Interaction volume radius: 10 \u00c5
Interaction volume height: 15 \u00c5
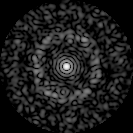
Disorder parameter: 0.8358